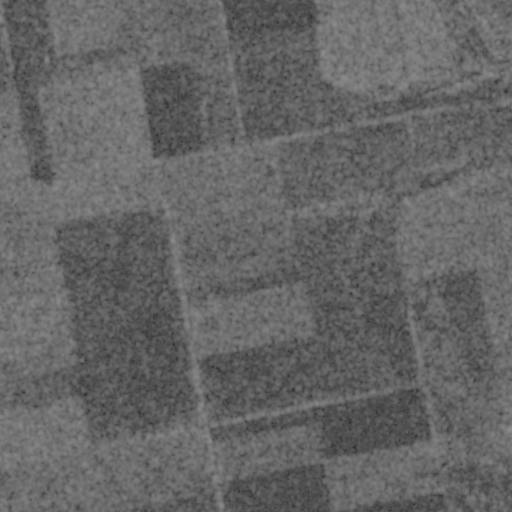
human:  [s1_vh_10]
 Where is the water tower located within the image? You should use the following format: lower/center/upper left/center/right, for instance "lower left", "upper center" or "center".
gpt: The water tower is located in the lower right of the image.
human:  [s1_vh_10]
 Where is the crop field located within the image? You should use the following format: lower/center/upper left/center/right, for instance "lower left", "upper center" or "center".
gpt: There is no crop field in the image.

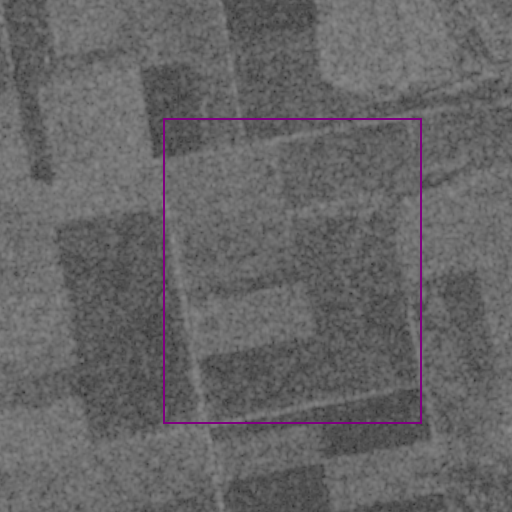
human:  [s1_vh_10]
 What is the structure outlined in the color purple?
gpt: The structure outlined in purple is a crop field.
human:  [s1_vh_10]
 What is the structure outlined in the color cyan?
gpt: There is no cyan outline.